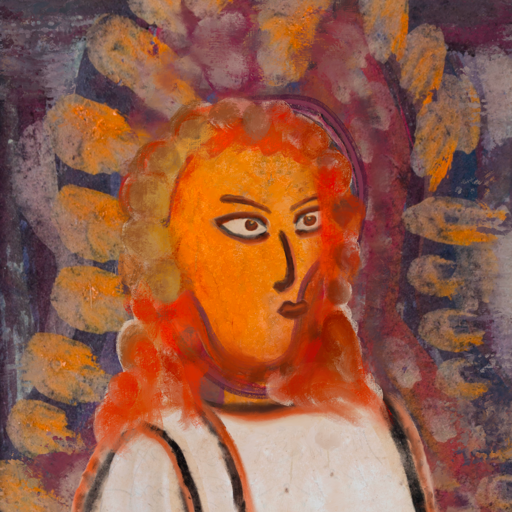
Background: Doll, Head And Neck Side: Hypocrite_w_Hair, Face Side: Roy_Bahadur, Bust: Roy_Bahadur, Hair Side: Rupkatha, Head Accessory: Blank, Second Necklace: Blank, Necklace: Blank, Baby: Blank